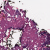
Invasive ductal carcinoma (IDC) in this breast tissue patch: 0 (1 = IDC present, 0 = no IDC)